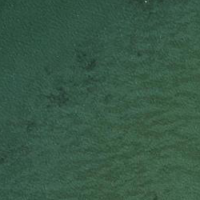
EUNIS habitat code: 14
Species observed at this site:
Numenius arquata
Tachybaptus ruficollis
Tringa ochropus
Charadrius hiaticula
Podiceps cristatus
Actitis hypoleucos
Fulica atra
Alcedo atthis
Alopochen aegyptiaca
Anas platyrhynchos
Ixobrychus minutus
Aythya fuligula
Mareca penelope
Nycticorax nycticorax
Chroicocephalus ridibundus
Phalacrocorax carbo
Larus michahellis
Cygnus olor
Ardea purpurea
Ardea alba
Gallinula chloropus
Spatula clypeata
Mareca strepera
Sterna paradisaea
Mergus merganser
Sterna hirundo
Anser anser